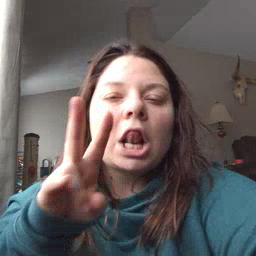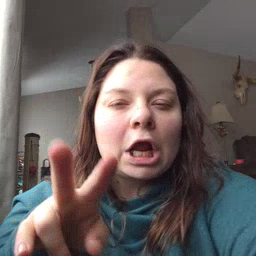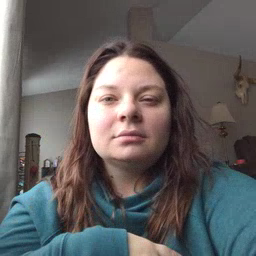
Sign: look